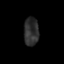
Tissue: prostate
Cell type: T cells
Senescence score: 0.1488
Nuclear area (px): 412
Mean DAPI intensity: 46.17